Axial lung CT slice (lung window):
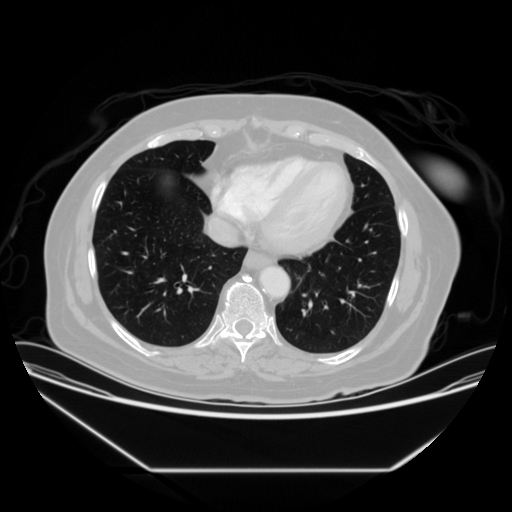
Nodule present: no